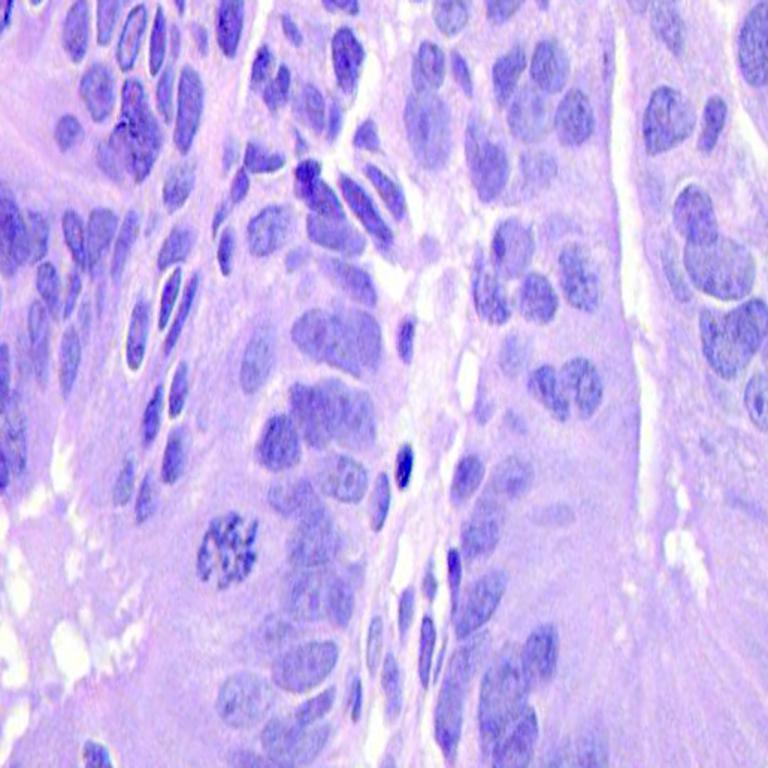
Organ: colon
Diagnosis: adenocarcinomas